Aerial crown-view tile of a tropical tree (Barro Colorado Island, Panama), acquired 20250217:
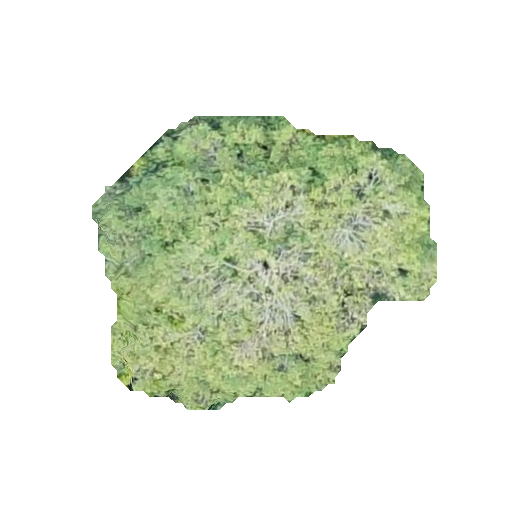
Species: Sapium glandulosum
GBIF accepted scientific name: Sapium glandulosum
Crown area: 110.907 m²